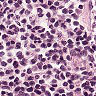
Metastatic tissue present: no